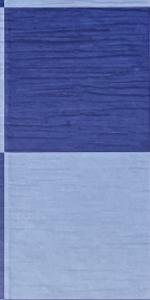
Label: Empty